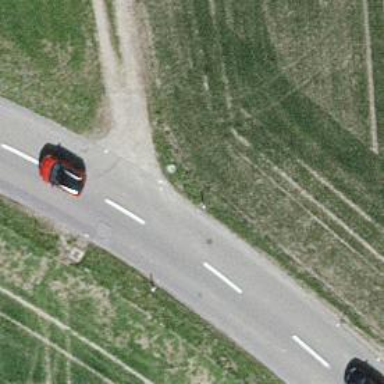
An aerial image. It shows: Tertiary road.